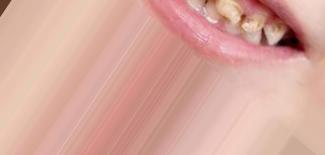
Condition: Tooth Discoloration